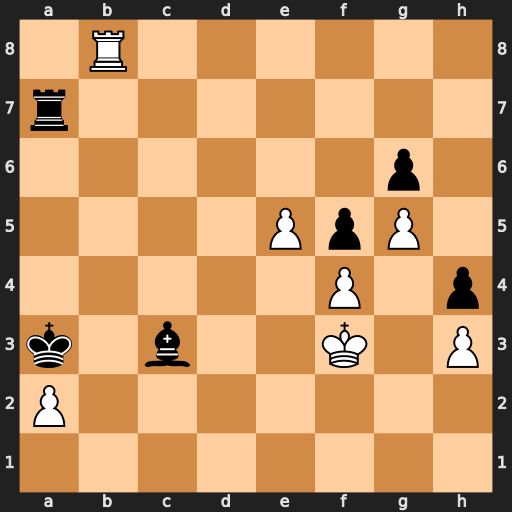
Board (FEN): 1R6/r7/6p1/4PpP1/5P1p/k1b2K1P/P7/8
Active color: w
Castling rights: -
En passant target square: -
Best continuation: Rb3+ Kxa2 Rxc3